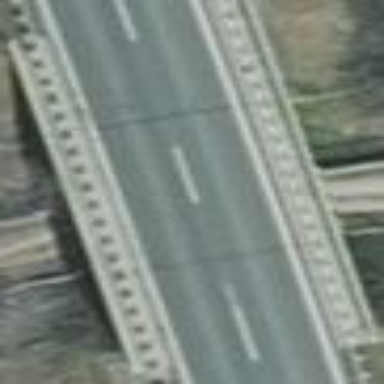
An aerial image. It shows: Man-made bridge.